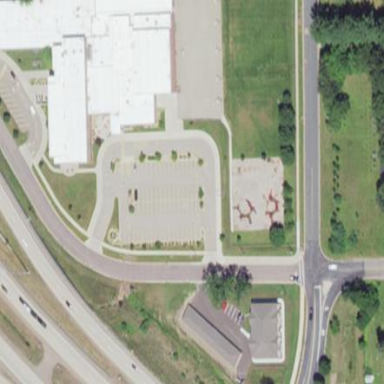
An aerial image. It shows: School building.